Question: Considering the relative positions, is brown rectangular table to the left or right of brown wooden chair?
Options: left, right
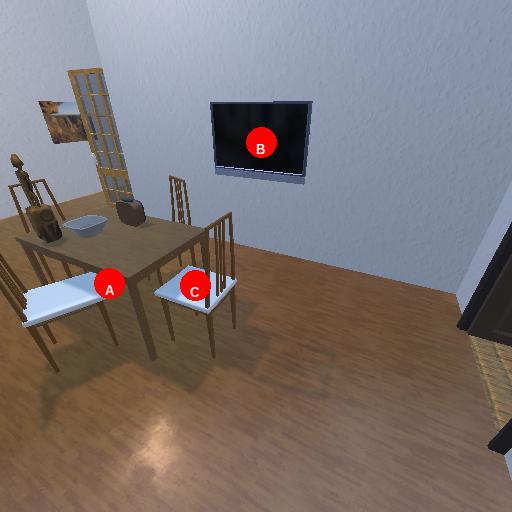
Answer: left